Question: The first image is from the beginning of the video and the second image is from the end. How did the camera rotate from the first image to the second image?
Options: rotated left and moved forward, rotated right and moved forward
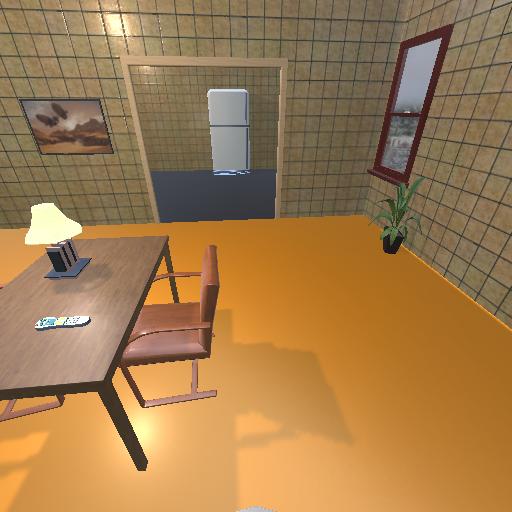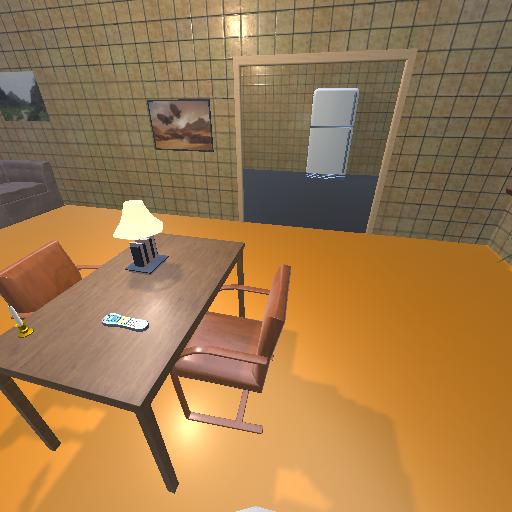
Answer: rotated left and moved forward